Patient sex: F
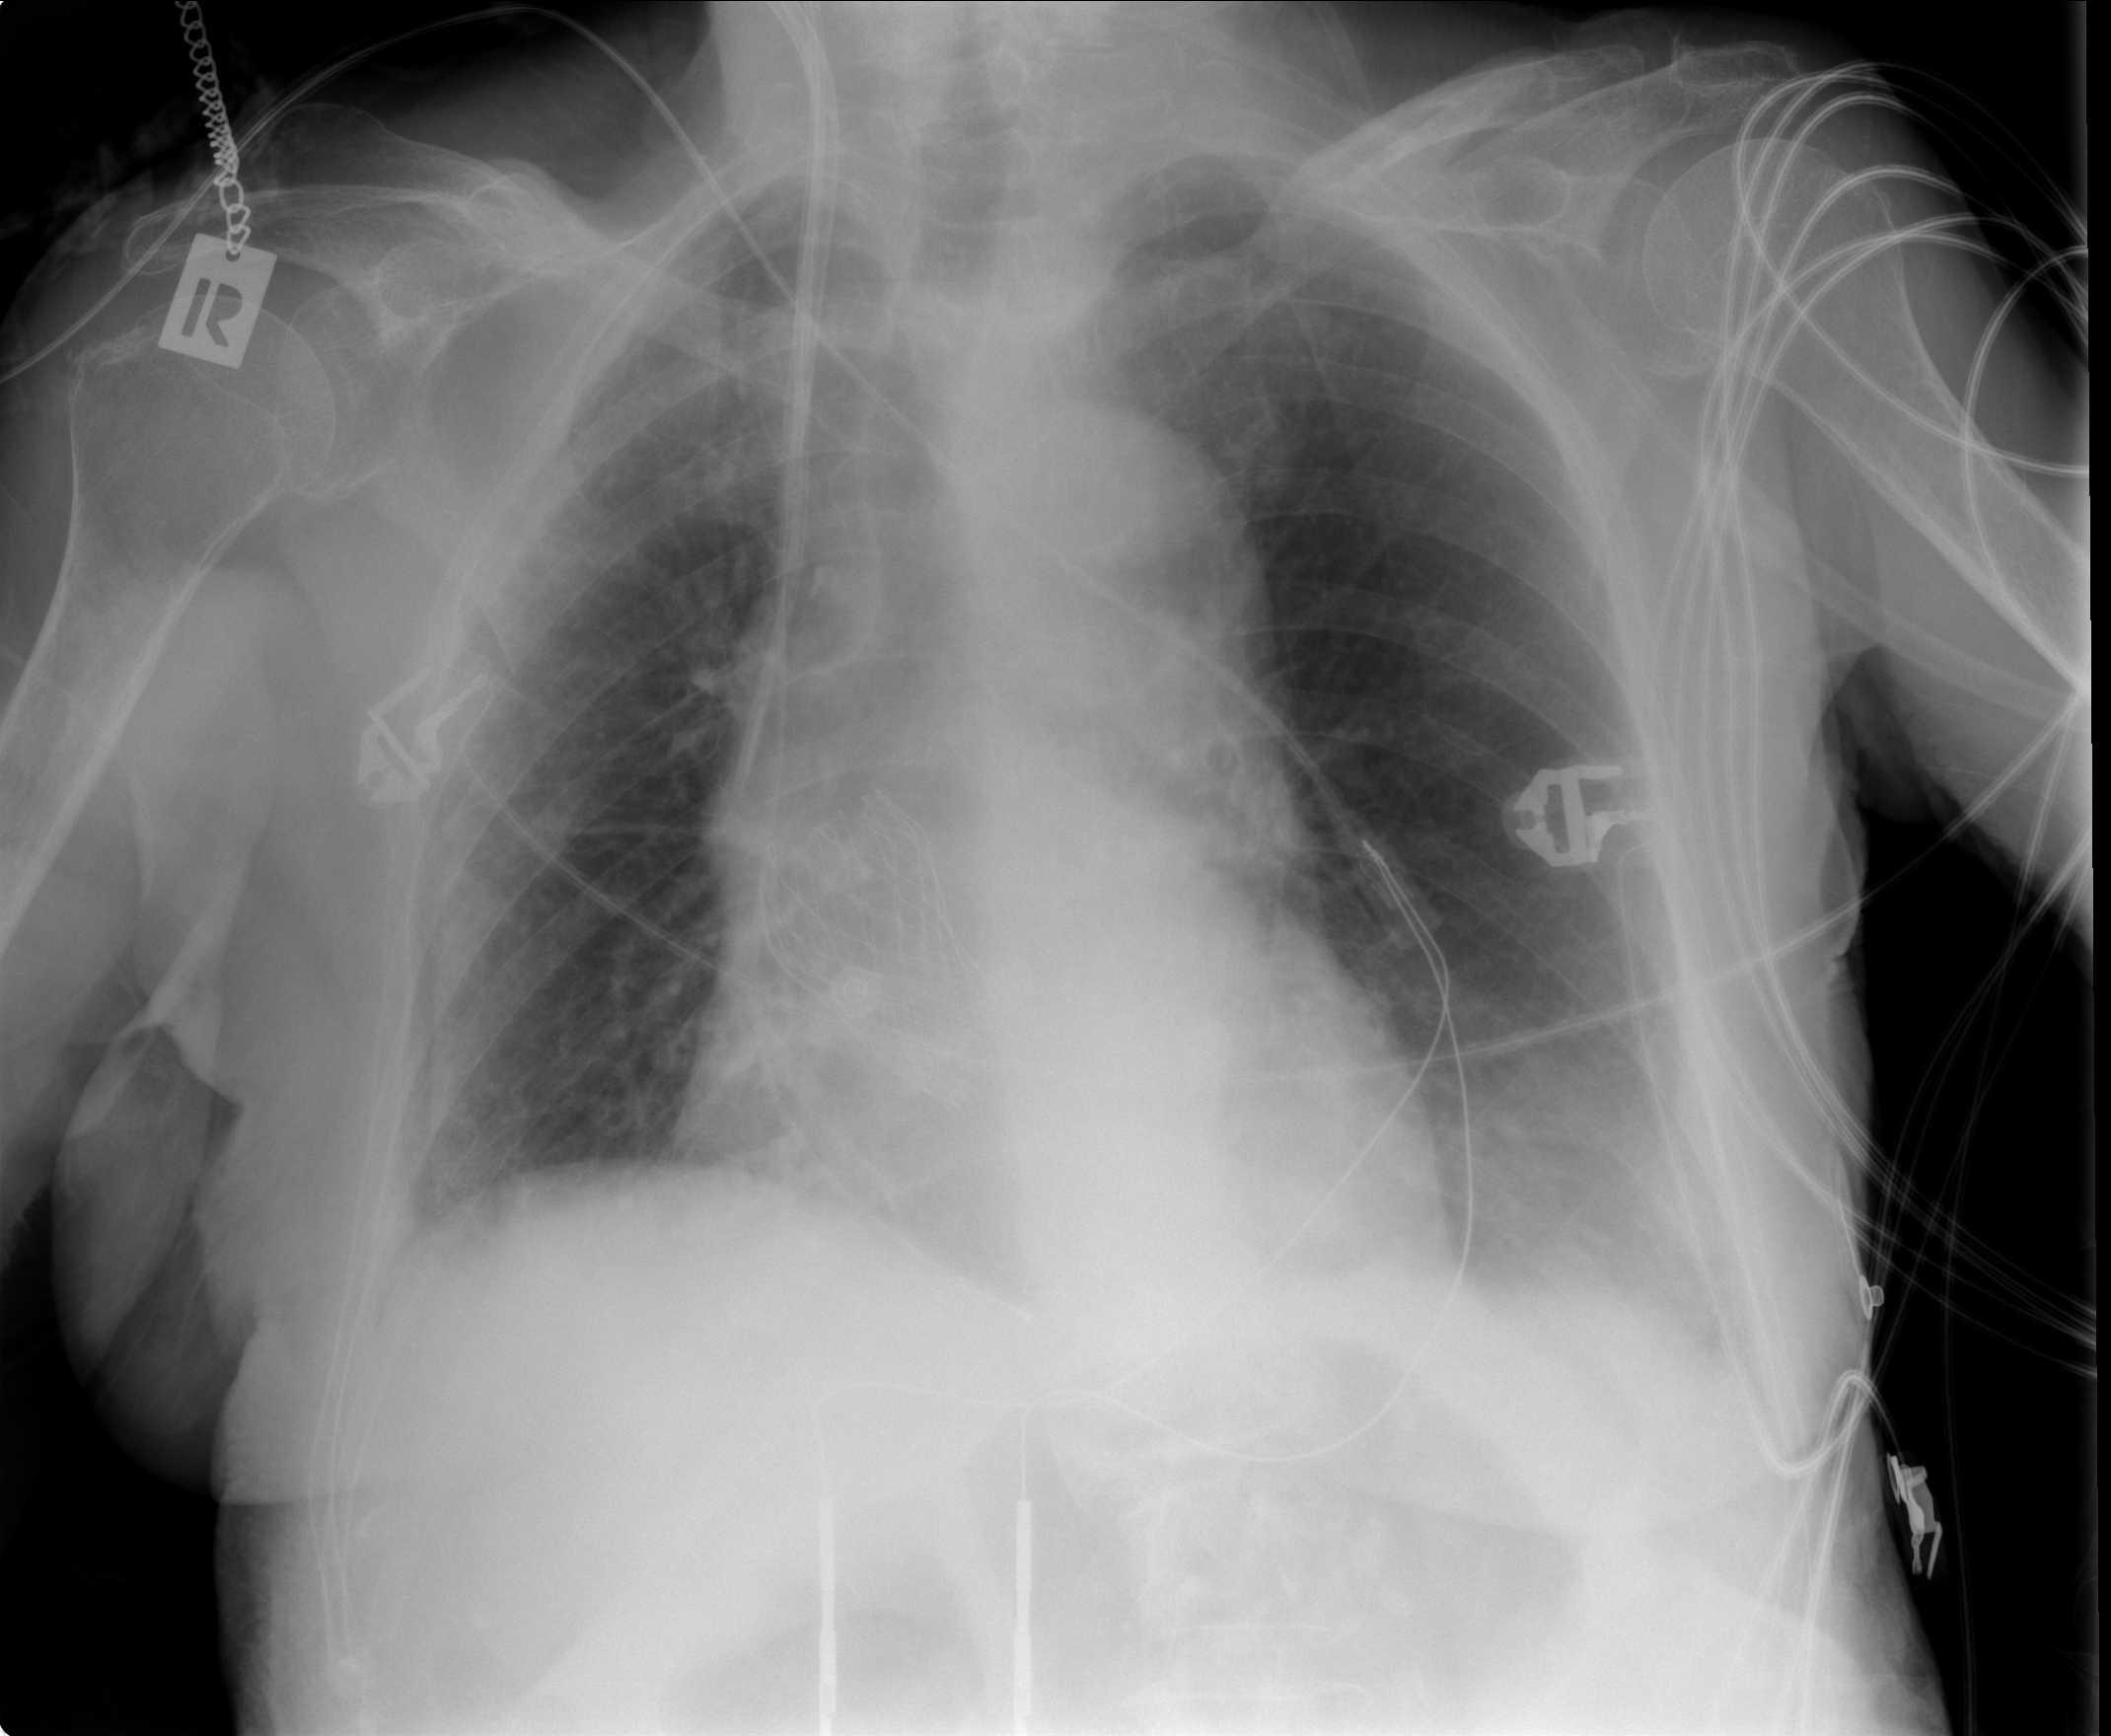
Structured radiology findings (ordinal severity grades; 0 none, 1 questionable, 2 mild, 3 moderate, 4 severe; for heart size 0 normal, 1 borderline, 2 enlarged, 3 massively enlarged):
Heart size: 0
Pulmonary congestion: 0
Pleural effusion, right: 0
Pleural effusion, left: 2
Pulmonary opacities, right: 0
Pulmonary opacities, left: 0
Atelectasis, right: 0
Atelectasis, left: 2